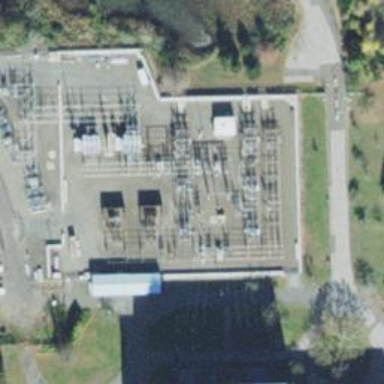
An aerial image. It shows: Switch used for power control.